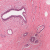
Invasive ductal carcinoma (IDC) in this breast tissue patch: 1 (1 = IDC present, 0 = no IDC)